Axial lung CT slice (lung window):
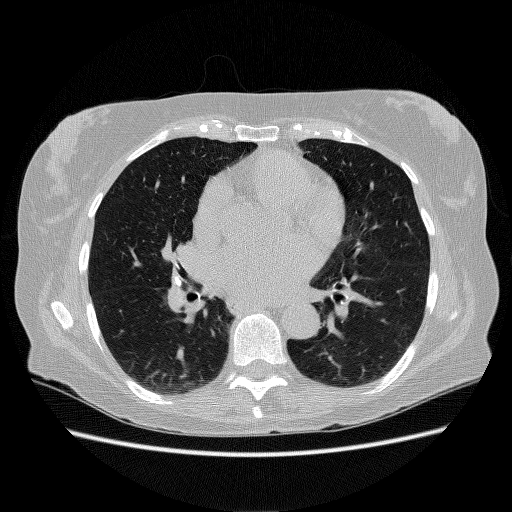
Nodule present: no